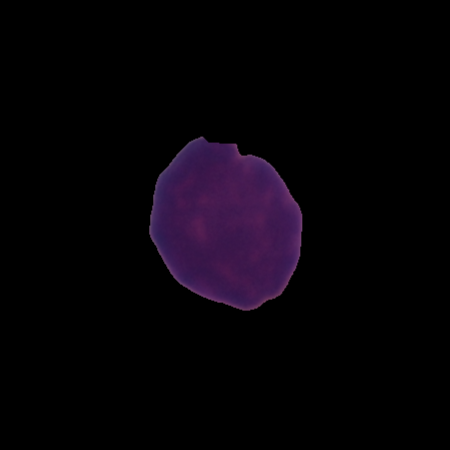
Label: healthy